Question: I have three web services deployed on three different clouds.
Client only knows regarding the Web Service 1 :
1. Client calls the web service 1
2. Web service 1 calls Web service 2
3. Web service 2 calls Web Service 3

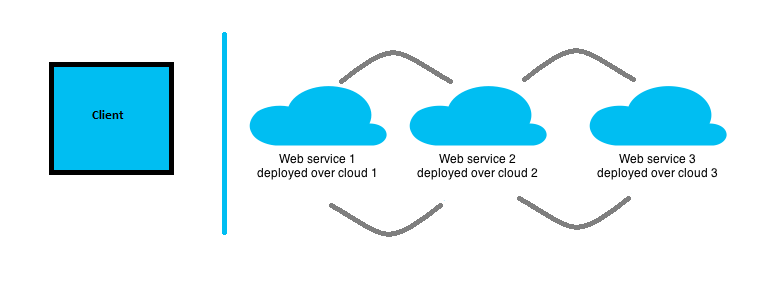
Answer: This kind of question is generally offtopic in SO.
Session management (Whether on a single server, cluster or entirely disparate systems) are in place because we don't want our users to pass around their identifying information or credentials every time they request a new page. So what we essentially do is tell the client (or the browser in this case) to send us a identifier (cookie / session Id) everytime a new page is requested and we know the user profile mapped to that identifier on our end. i.e. Session Management allows us to Authenticate once for multiple transactions between the client and server.
What I infer from the problem statement is that the client will send a request once to the Service 1 and get a response back from the same service. This is not a candidate for session management. And you can always pass around client identifiers across services.
However, if you wish to allow the client to authenticate once and call the service multiple times, just give them an identifier on authentication which they will pass along with the service call, and you use that identifier just like a session ID.